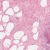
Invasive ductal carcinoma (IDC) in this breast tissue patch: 0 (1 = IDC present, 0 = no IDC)